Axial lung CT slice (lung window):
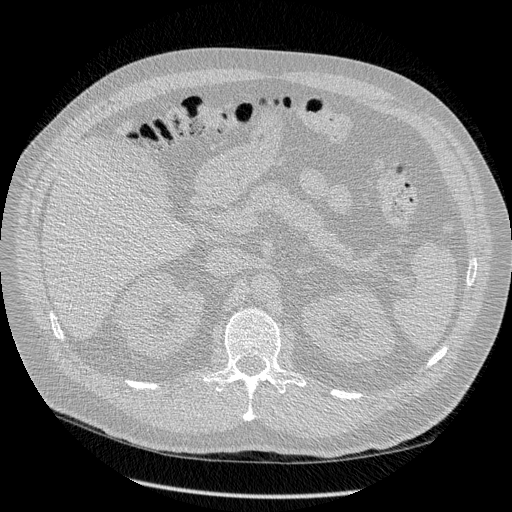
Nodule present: no